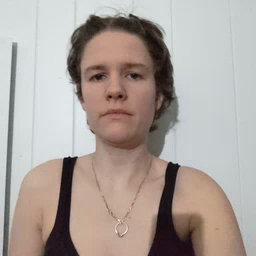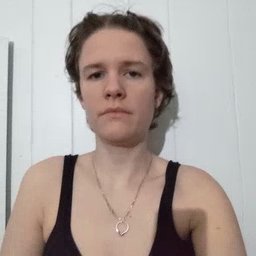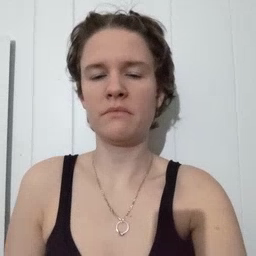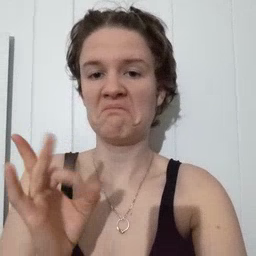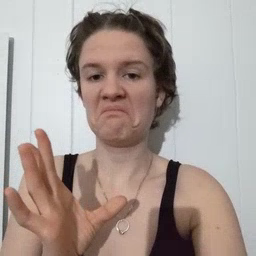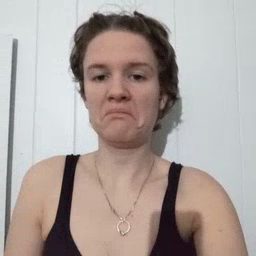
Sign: yucky